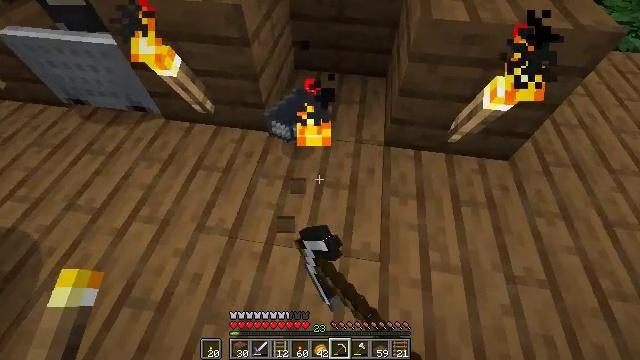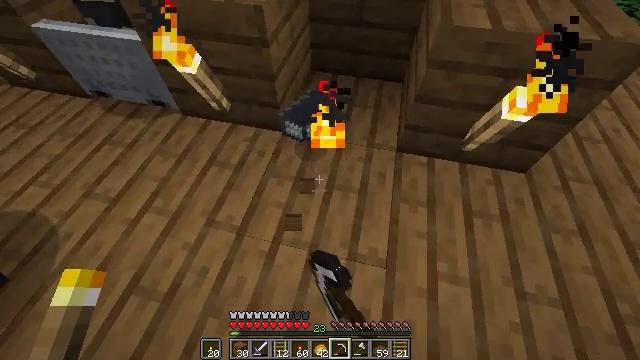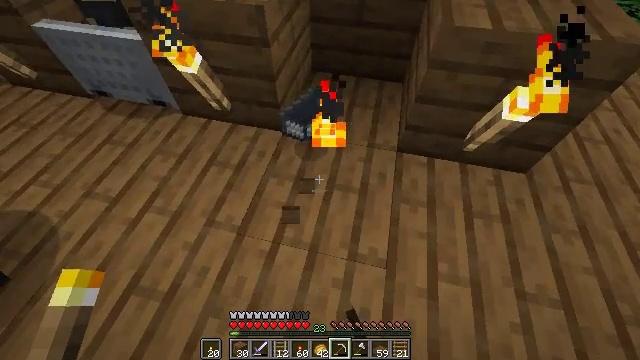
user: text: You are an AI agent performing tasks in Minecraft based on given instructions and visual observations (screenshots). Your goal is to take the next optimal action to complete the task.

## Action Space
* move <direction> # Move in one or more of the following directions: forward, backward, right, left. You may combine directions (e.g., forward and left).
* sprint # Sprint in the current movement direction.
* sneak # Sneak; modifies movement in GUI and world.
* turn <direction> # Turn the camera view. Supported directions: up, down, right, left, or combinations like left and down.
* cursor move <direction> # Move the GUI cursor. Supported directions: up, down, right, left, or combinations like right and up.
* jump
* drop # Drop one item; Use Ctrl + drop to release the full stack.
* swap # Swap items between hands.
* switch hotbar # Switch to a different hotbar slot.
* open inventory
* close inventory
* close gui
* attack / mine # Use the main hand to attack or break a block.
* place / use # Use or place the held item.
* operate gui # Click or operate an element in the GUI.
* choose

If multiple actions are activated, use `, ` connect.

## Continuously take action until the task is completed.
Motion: motion action
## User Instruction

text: Mine the torch on the wall.
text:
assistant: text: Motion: turn left
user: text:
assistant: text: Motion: no_op
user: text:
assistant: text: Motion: no_op